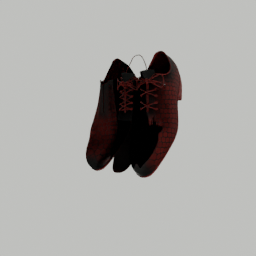
Label: people